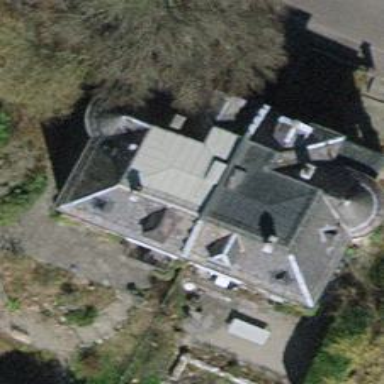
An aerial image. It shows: House with quadruple saltbox roof shape.